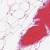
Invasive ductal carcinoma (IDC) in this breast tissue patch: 0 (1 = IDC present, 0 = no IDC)